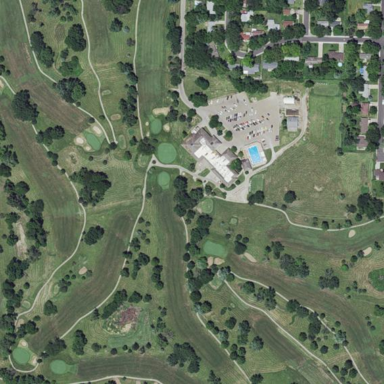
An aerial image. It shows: Golf course surrounded by greenery.